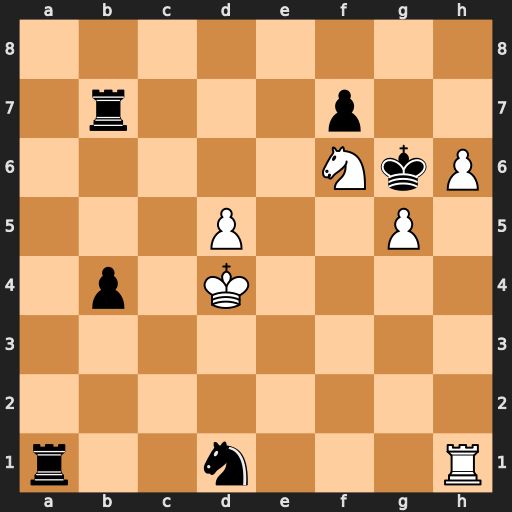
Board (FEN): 8/1r3p2/5NkP/3P2P1/1p1K4/8/8/r2n3R
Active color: w
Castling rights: -
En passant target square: -
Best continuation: h7 Rb8 Ng8